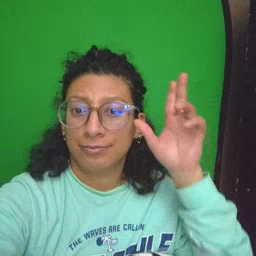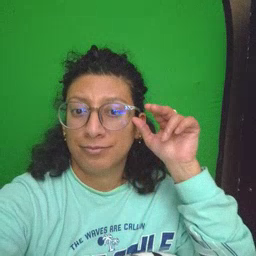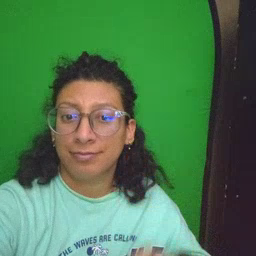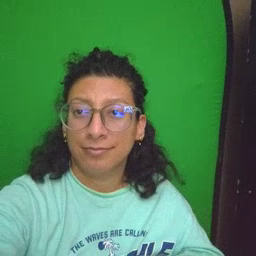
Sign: horse